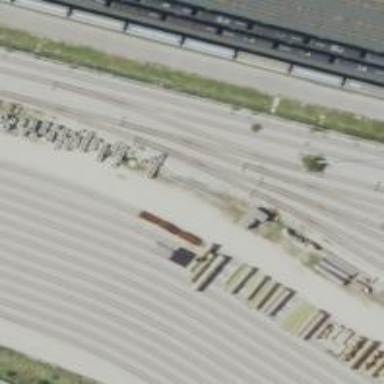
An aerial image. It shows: Rail spur service.